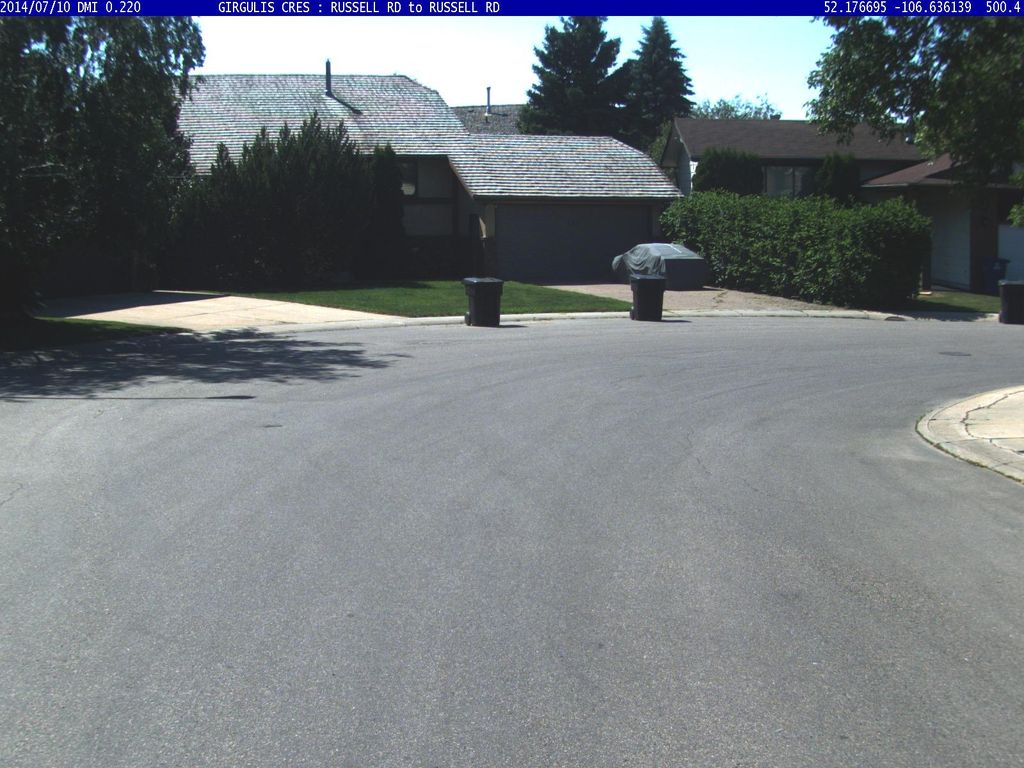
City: saskatoon